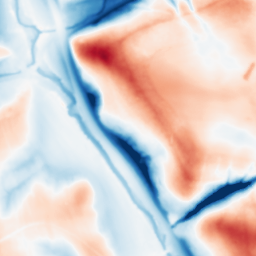
Category: multiscale
Decomposition family: dog
Decomposition parameters: sigma_low: 1
sigma_high: 20
Upsampling method: regularized
Upsampling parameters: scale: 4
lambda_reg: 0.001
Upsampling scale: 4